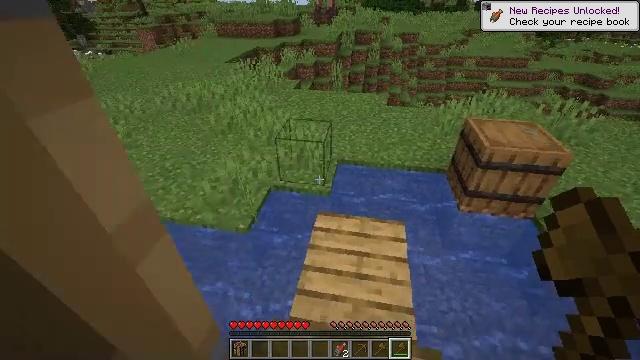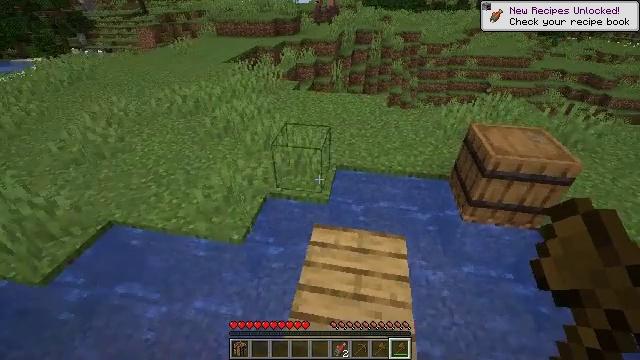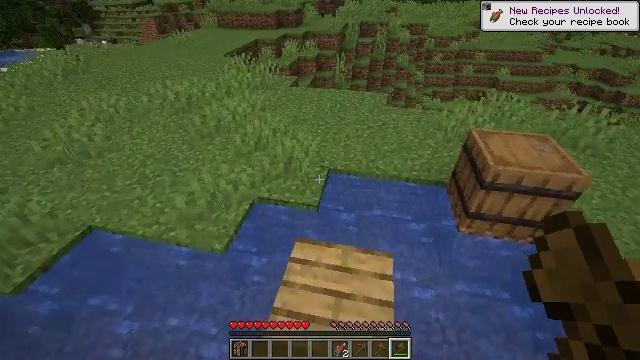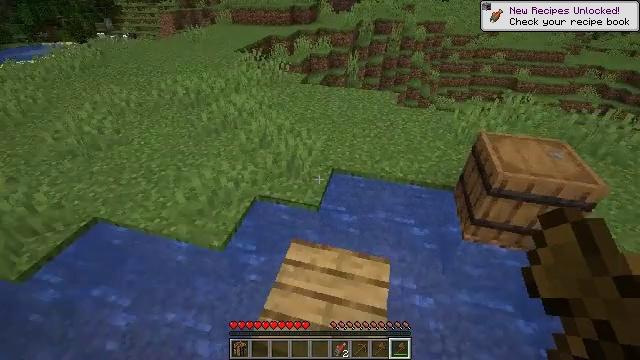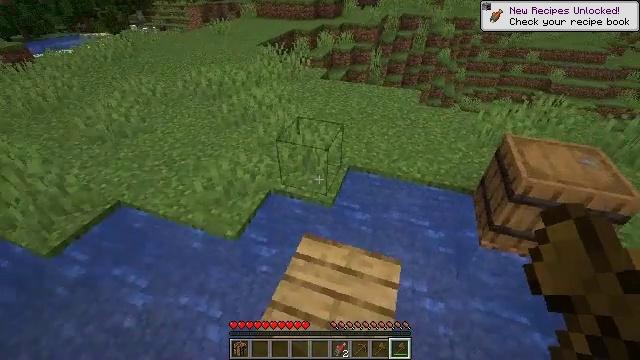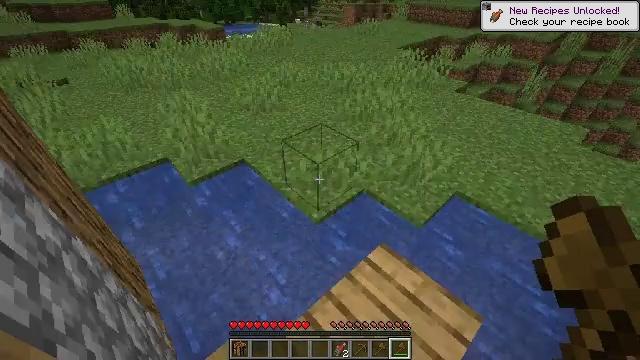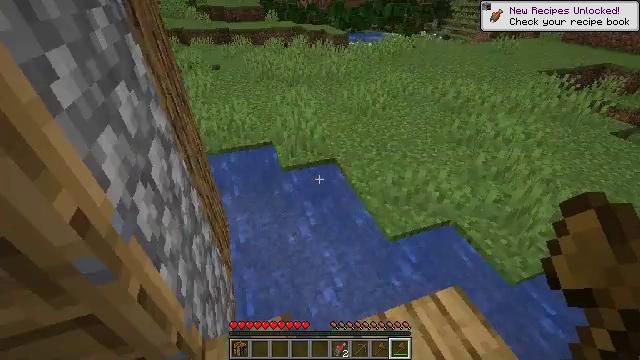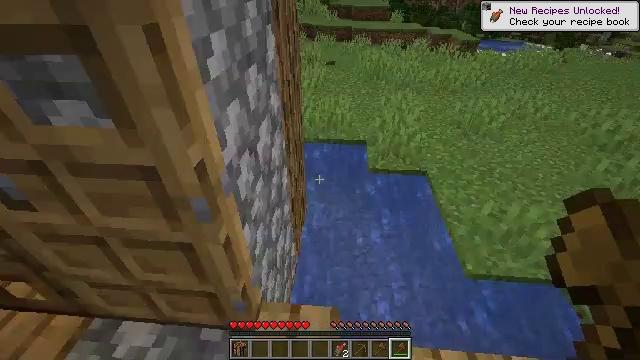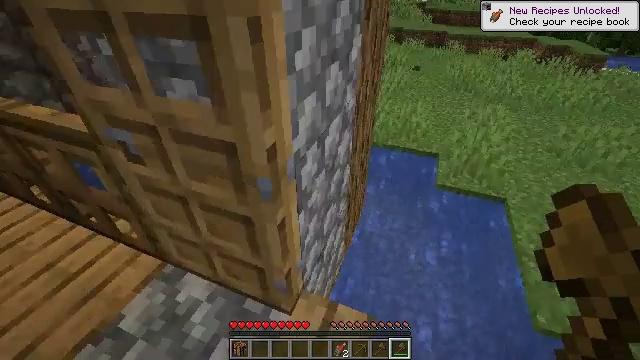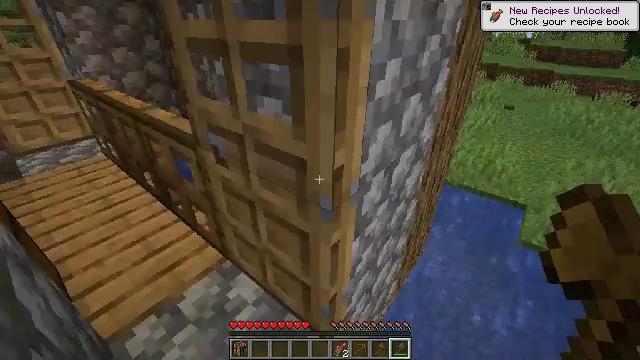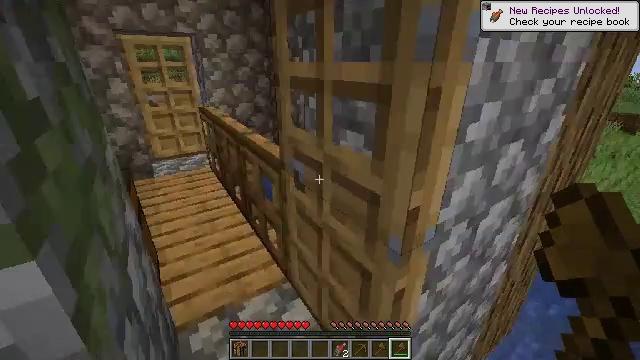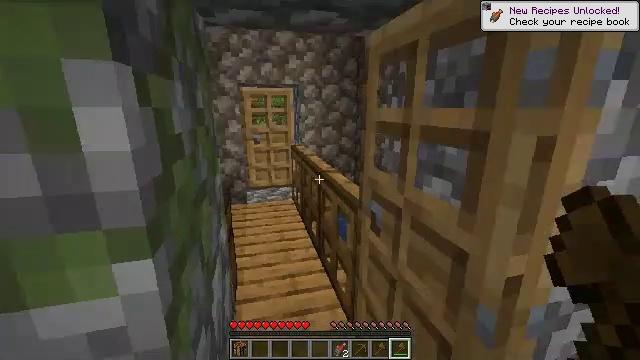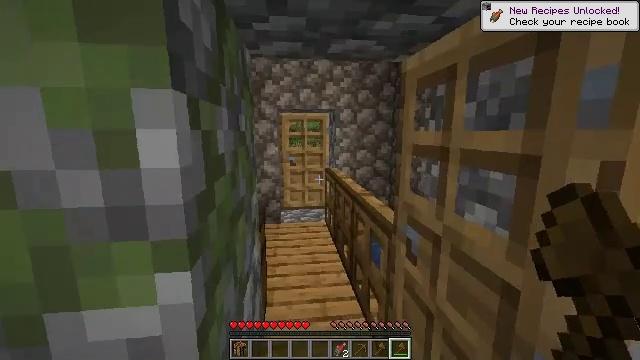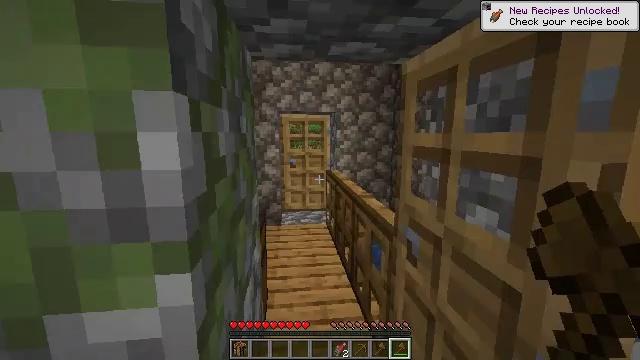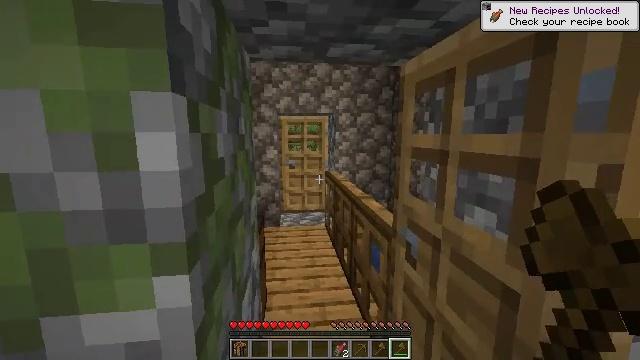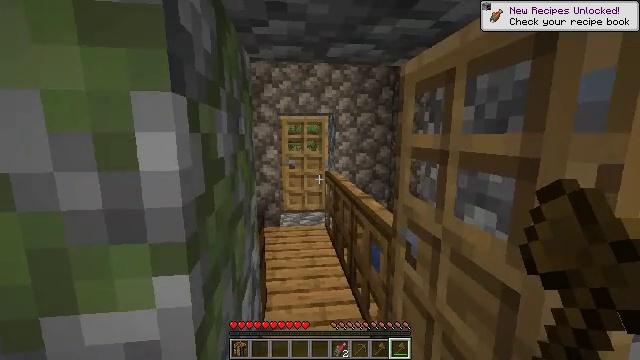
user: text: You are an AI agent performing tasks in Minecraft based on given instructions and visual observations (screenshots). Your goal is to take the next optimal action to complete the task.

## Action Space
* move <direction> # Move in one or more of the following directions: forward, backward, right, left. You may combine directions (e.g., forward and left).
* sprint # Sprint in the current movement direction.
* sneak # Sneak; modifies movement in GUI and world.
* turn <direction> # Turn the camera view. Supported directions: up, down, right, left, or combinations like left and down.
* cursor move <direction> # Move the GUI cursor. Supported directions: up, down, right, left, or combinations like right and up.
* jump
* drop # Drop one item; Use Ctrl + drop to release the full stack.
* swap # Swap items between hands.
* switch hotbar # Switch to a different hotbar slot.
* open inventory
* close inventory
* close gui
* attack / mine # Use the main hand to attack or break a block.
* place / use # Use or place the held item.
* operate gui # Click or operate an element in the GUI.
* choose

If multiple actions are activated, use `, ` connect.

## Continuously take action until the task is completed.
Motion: motion action
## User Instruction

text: Break the grass path to collect materials.
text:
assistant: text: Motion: move forward and move right
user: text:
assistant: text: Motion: move right, turn left and down
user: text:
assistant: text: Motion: turn left
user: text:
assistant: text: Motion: turn left
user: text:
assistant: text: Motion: turn left
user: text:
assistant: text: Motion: turn left and up
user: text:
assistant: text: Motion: turn left
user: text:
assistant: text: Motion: turn left
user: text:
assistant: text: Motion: turn left and up
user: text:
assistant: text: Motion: turn left and up
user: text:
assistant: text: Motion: turn left and up
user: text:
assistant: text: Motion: turn left and up
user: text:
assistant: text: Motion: no_op
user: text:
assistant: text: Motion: no_op
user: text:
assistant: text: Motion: no_op
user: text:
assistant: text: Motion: no_op
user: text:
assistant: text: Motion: no_op
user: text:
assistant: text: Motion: no_op
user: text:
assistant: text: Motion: no_op
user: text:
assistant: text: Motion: no_op
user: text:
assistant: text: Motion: move forward
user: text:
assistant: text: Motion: move forward, turn left
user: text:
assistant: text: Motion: move forward, turn left
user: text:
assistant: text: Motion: move forward, turn left
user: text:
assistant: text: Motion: move forward, turn left
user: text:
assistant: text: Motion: move forward
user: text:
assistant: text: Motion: move forward
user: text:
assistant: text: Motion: move forward
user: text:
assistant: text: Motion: move forward
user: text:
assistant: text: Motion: move forward